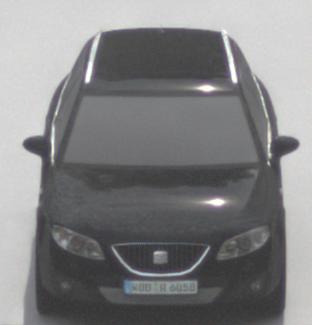
Make: SEAT
Model: Exeo ST 1.6
Detailed model: Exeo (3R) ST
Model produced from: 2010/05
Model produced until: 2010/08
Doors: 5
Color: black
Road condition: dry road
Daytime: morning or afternoon
Contrast: low contrast